【题型】解答题　【知识点】平面几何　【难度】easy
如图，在 $\triangle ABC$ 中，$\angle ABC = 2\angle C$，点 $E$ 为 $AC$ 的中点，$AD \perp BC$ 于点 $D$，$ED$ 延长后交 $AB$ 的延长线于点 $F$。求证：$\triangle AEF \sim \triangle ABC$。

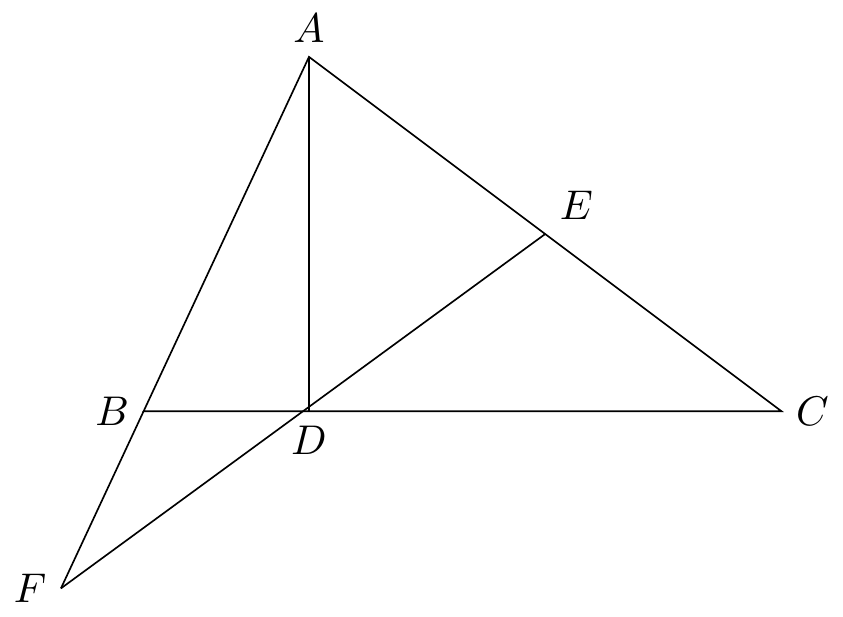
【解答】
证明：
$\because AD \perp BC$，

$\therefore \angle ADC = 90^\circ$，

$\therefore \triangle ADC$ 是直角三角形。

$\because$ 点 $E$ 为 $AC$ 的中点，

$\therefore ED = EC$，

$\therefore \triangle ECD$ 是等腰三角形，

$\therefore \angle EDC = \angle C$。

$\therefore \angle AEF = \angle EDC + \angle C = 2\angle C$。

$\because \angle ABC = 2\angle C$，

$\therefore \angle ABC = \angle AEF$。

又 $\because \angle EAF = \angle BAC$，

$\therefore \triangle AEF \sim \triangle ABC$。